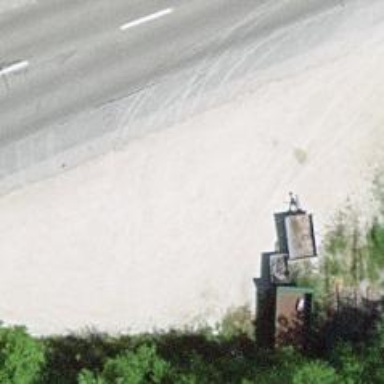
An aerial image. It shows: Bus stop with platform for public transport.